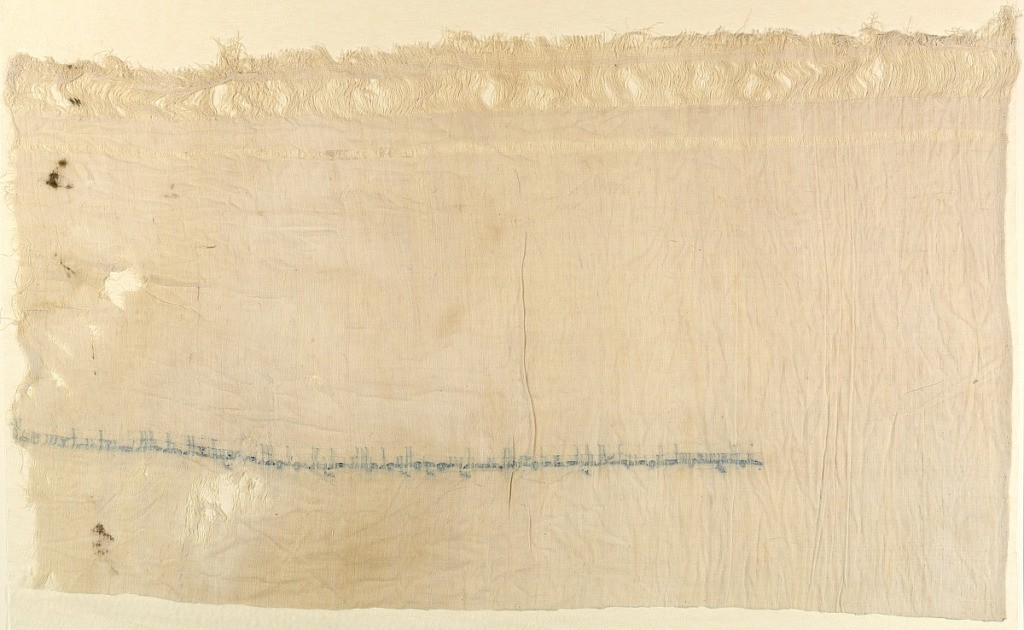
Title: Tiraz fragment
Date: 934–40
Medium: linen, silk Technique: slit tapestry
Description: Ivory linen plain cloth with fringe on at top. Two horizontal bands where weft has been pulled out. Horizontal band of slit tapestry in Arabic inscription in dark blue silk.